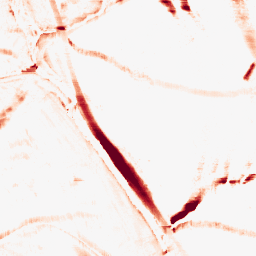
Category: morphological
Decomposition family: morphological_rect
Decomposition parameters: operation: opening
width: 20
height: 10
Upsampling method: quadratic
Upsampling parameters: scale: 8
Upsampling scale: 8